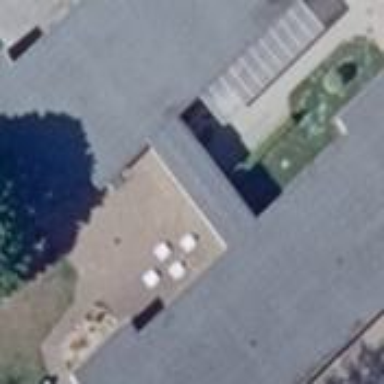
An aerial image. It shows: Kindergarten building.